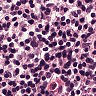
Metastatic tissue present: no